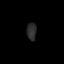
Tissue: prostate
Cell type: T cells
Senescence score: 0.3586
Nuclear area (px): 167
Mean DAPI intensity: 43.653